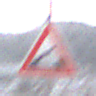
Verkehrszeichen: BeweglicheBruecke
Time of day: MorningAfternoon
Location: Outdoor (Nature)
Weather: PartlyCloudy
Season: Winter
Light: Natural